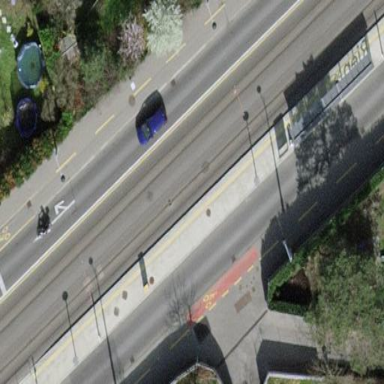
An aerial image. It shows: Concrete platform with shelter for public transport. The platform is for the railway.